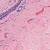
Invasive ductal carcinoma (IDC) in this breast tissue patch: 0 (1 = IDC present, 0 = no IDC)